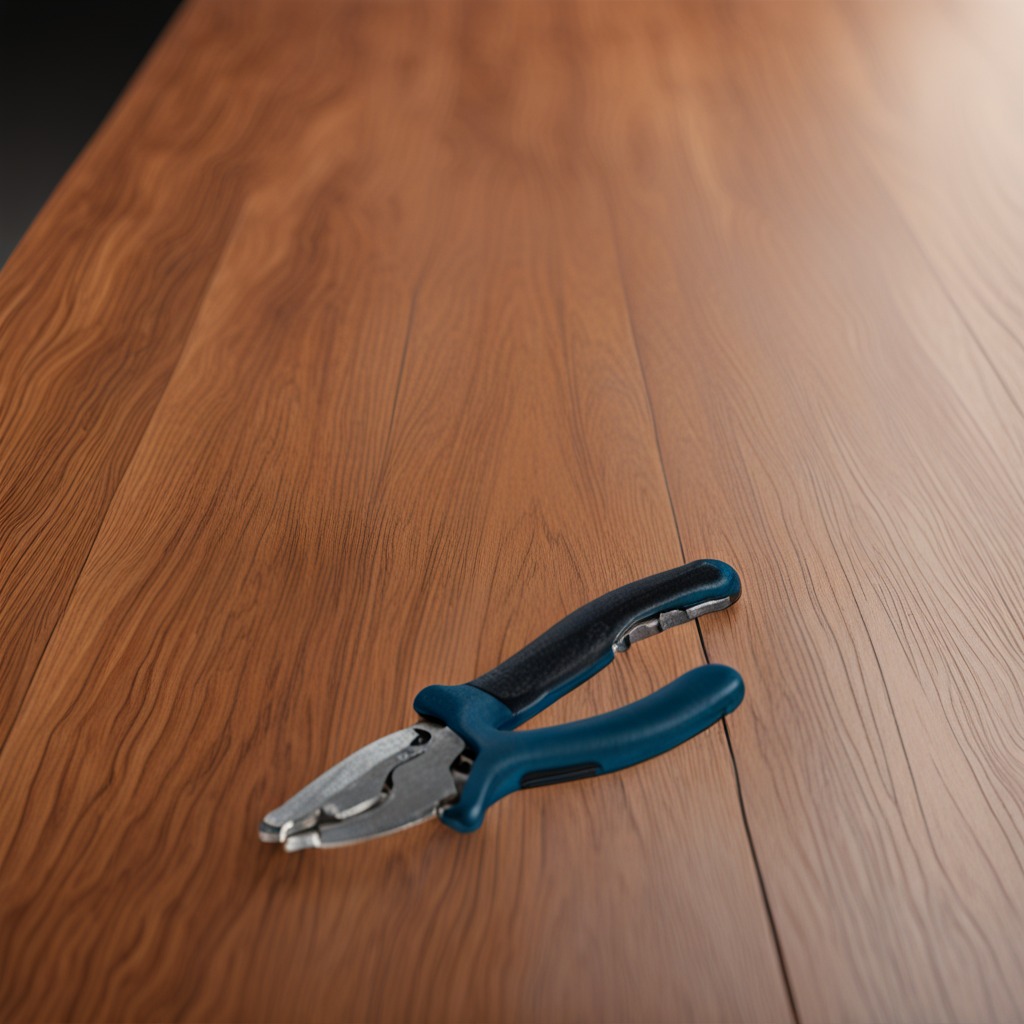
A plier is lying on the wooden table in a carpentry studio.